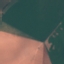
Label: AnnualCrop